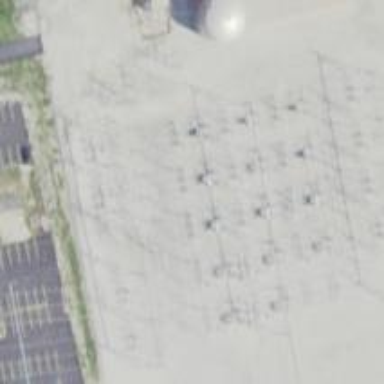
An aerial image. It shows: Switch for power supply.